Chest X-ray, AP view. Patient: 52 years old, sex F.
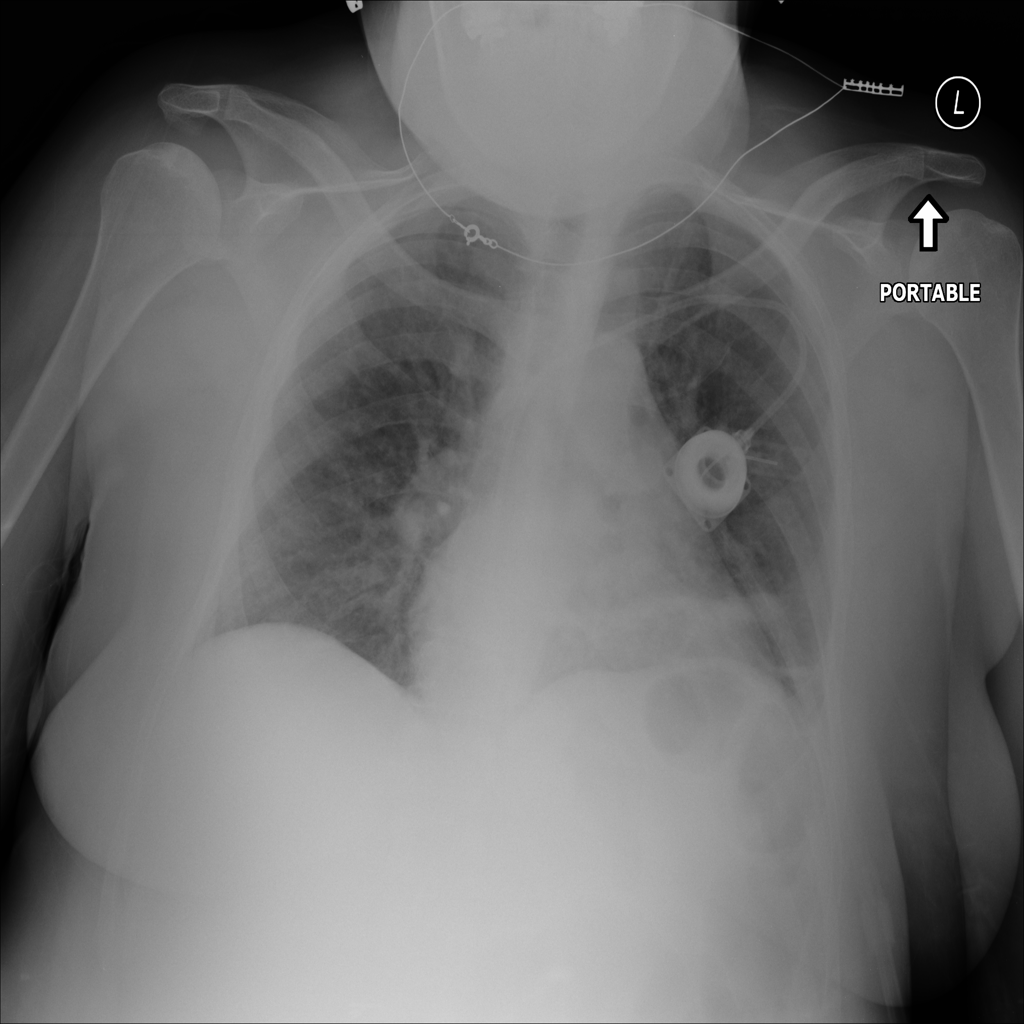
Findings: No Finding